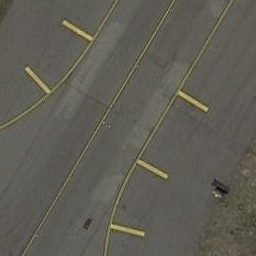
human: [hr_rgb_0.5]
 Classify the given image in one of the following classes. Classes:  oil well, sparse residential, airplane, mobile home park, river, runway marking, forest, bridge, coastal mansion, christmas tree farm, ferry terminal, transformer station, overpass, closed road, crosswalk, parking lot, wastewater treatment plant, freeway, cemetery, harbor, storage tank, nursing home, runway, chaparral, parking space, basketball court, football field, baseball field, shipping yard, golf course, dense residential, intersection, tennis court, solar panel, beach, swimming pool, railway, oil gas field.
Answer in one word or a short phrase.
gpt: runway marking